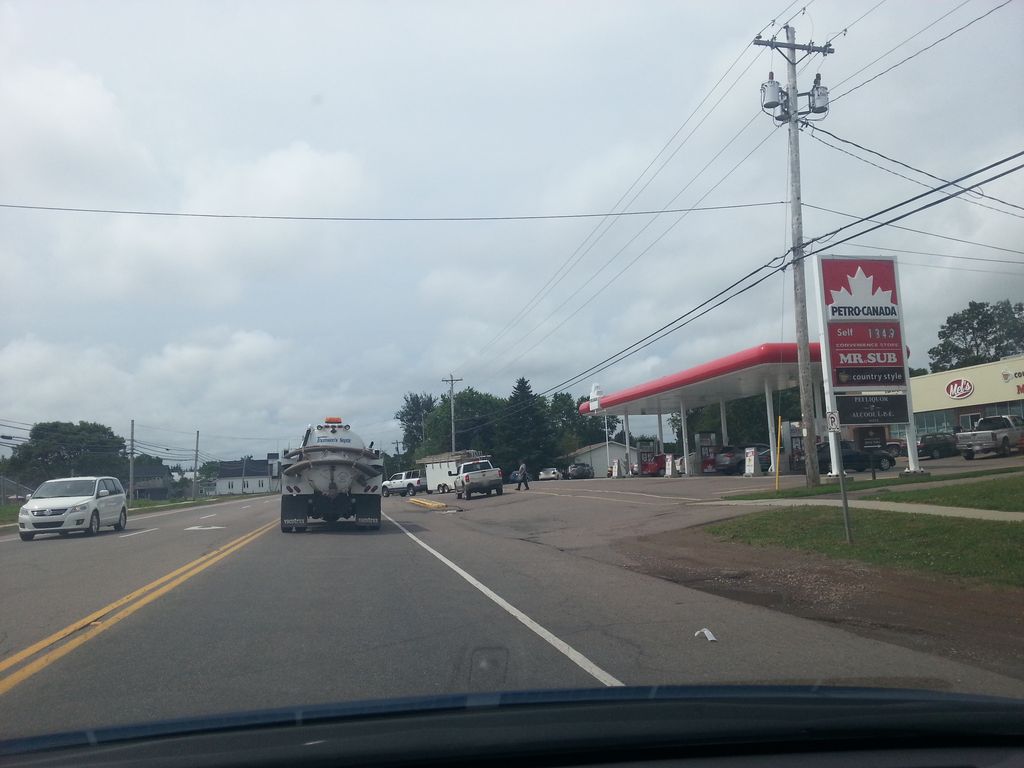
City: charlottetown